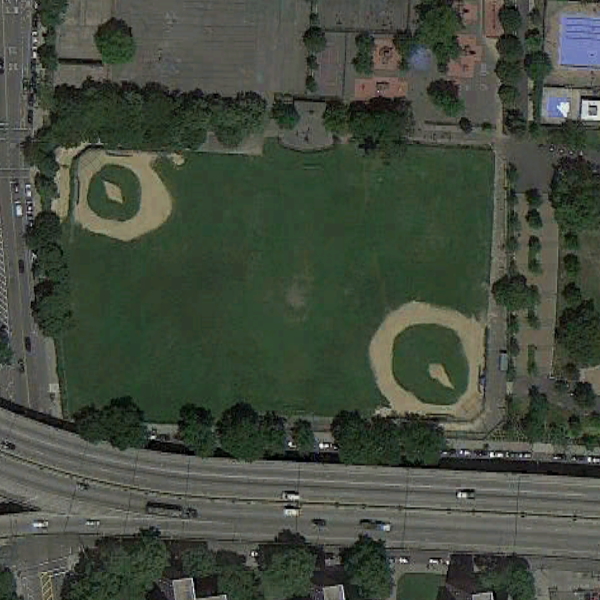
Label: BaseballField